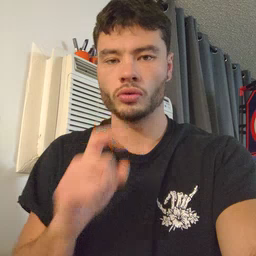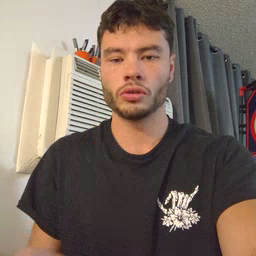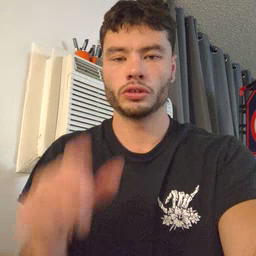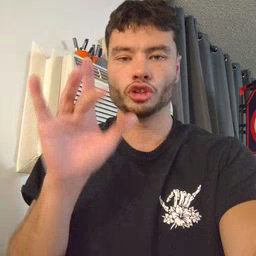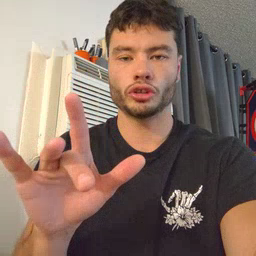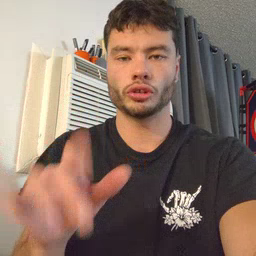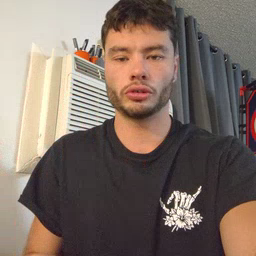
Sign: touch